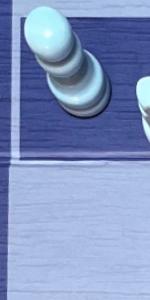
Label: Empty